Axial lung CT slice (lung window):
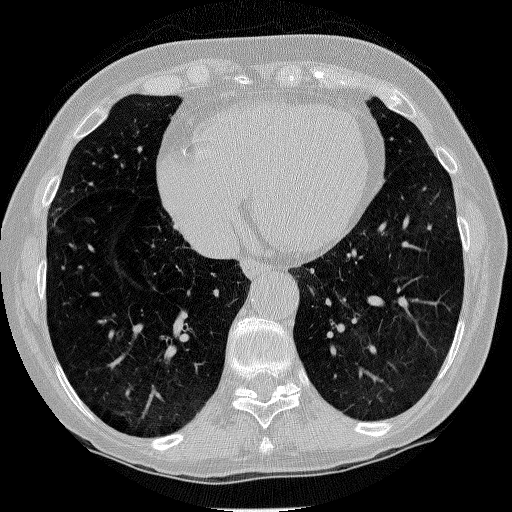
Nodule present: no